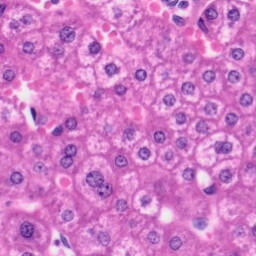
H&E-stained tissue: Liver